Question: I have a table that roughly looks like this:

the 1300 and 850 stand for frequency on wich these fibre cables are checked
The real problem is that the 1300 and 850 aren't set values. In a different file they could be "100" and "320", so I can't just look for "850" or "1300" to seperate the entries.
There are a few things that I can be sure of:
- - - '\<A>\<A>nm_<LocationName>_<CoreNumber>.SOR'
What I would like to have is 2 seperate tables, 1 for all of the "A" entries and one for the "B" entries.
How can I do this?
It doesn't matter if I have to use SQL or VBA
---
By looking around on the internet, I have gained a general idea of how I would like this to work:
- - '\<value>\'- -
I just have no clue how to translate this into code, the person that knows how to do this, easy points
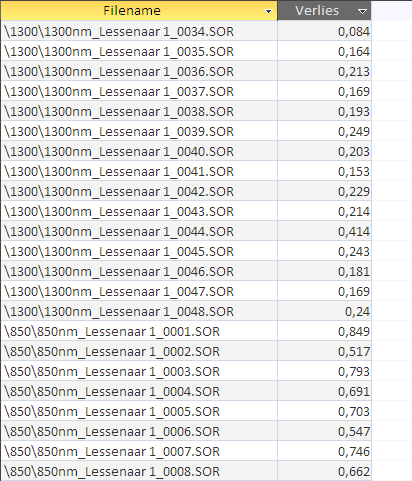
Answer: Thanks to TKEyi60's answer, I was put on the right track. Had to tweak the code here and there to come to this solution:
'''
Public Function SplitTable()
Dim SQL As String
Dim strMOD As String
Dim strFULL As String
Dim strNEW As String
Dim charPOS As Integer
Dim strLEN As Integer
Dim i As Long
Dim j As Long
Dim alrEXIST As Boolean
Dim strTABLES() As Variant
Dim Rcst As DAO.Recordset
Dim dbs As DAO.Database
Dim tdfloop As DAO.TableDef
i = 0
Set dbs = CurrentDb
For Each tdfloop In dbs.TableDefs
ReDim Preserve strTABLES(0 To i)
strTABLES(UBound(strTABLES)) = tdfloop.Name
i = i + 1
Next tdfloop
Set dbs = Nothing
'Select all the rows in the table so they can be added to a Recordset
SQL = " SELECT * FROM tblTotaalVerlies"
Set Rcst = CurrentDb.OpenRecordset(SQL, dbOpenDynaset)
Rcst.MoveFirst
Do Until Rcst.EOF = True
strFULL = Rcst![FileName] 'set this to string so it can be worked with
strLEN = Len(strFULL) 'gets the length of the filename
strMOD = Right(strFULL, strLEN - 1) 'removes the first charPOS = InStr(strMOD, "") 'gets the positiong of the next strNEW = Mid(strMOD, 1, charPOS - 1)
'use this to check and see if the name is a table already
For j = 0 To i - 1
If strNEW = strTABLES(j) Then
alrEXIST = True 'boolean created for if table exists
End If
Next j
'if not a table, create a table
If alrEXIST = False Then
DoCmd.RunSQL "CREATE TABLE " & strNEW & " ([Filename] varchar(32), [Verlies] varchar(32))"
'Renew tabledef array
i = i + 1
ReDim Preserve strTABLES(0 To i - 1)
strTABLES(UBound(strTABLES)) = strNEW
End If
alrEXIST = False 'reset value to false
Rcst.MoveNext 'Move to the next record before restarting the loop
Loop
Set Rcst = Nothing
End Function
'''